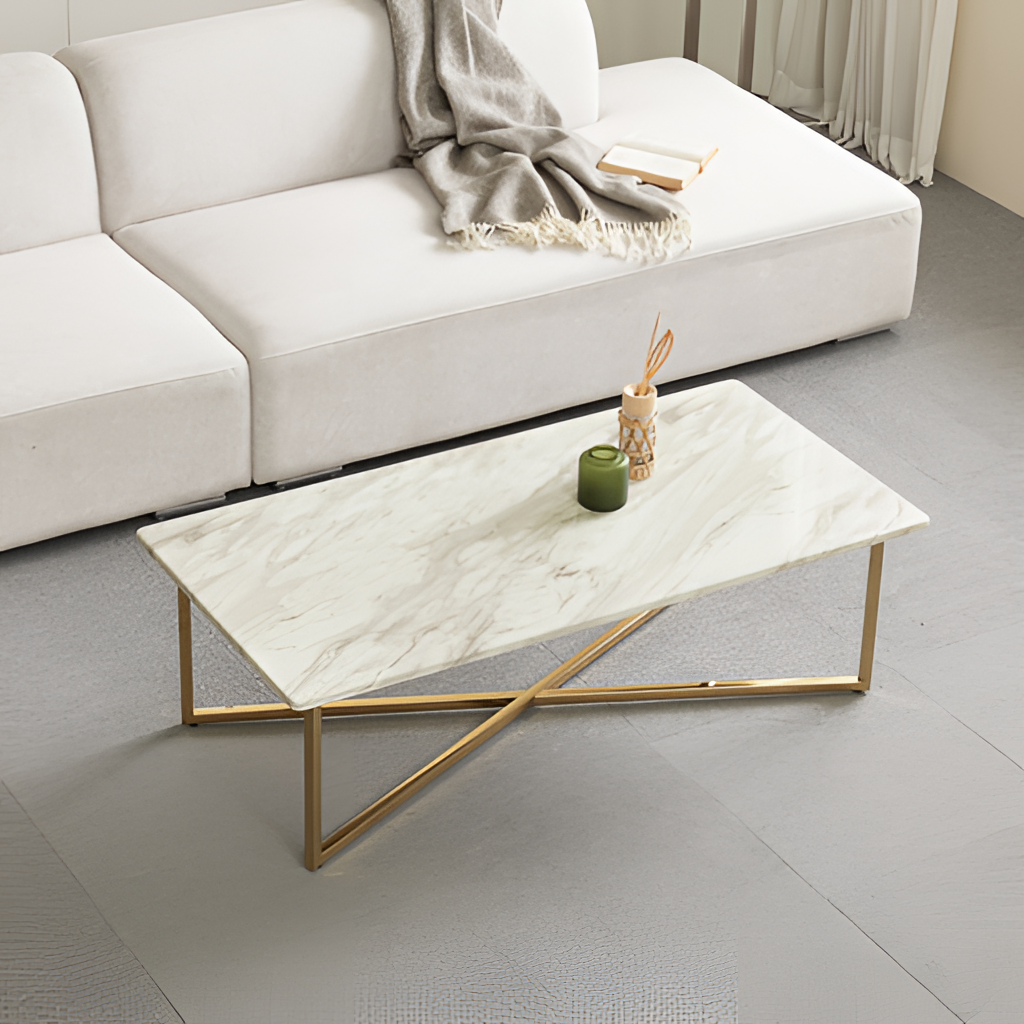
white marble coffee table, living room, paint wallpaper, with solid pattern, contemporary, tile flooring, with large square pattern